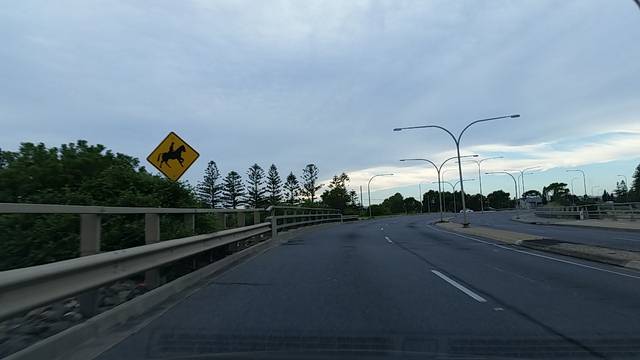
Region: Australia
Coordinates: -34.961, 138.516